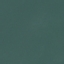
Land use / land cover: SeaLake